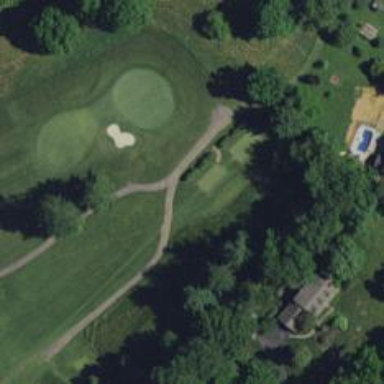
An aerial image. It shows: Pathway for golfing.